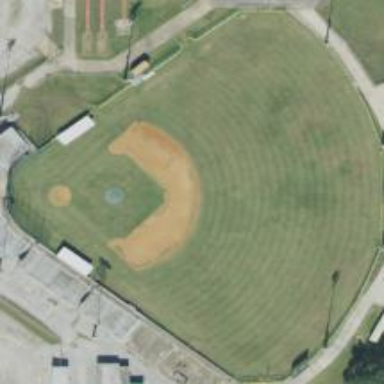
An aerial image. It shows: Baseball pitch for leisure land activities.